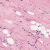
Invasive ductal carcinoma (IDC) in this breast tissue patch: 1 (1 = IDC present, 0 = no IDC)